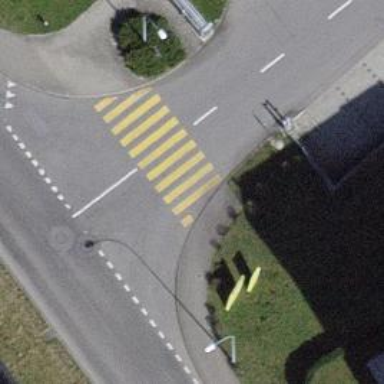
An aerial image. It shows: Uncontrolled zebra crossing with zebra markings.